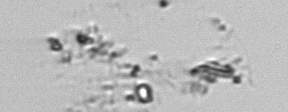
Label: Phaeocystis